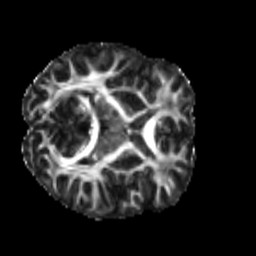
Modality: FA
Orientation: axial
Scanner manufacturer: siemens
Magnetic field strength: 3 T
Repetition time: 4 s
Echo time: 0.0594 s